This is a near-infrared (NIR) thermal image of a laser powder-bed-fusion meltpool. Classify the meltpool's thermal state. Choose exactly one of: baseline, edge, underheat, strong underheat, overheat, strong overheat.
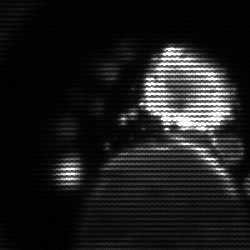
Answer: baseline